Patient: sex M, age 66
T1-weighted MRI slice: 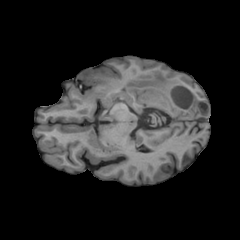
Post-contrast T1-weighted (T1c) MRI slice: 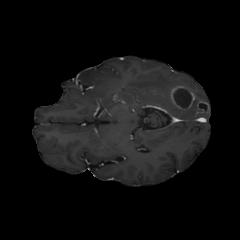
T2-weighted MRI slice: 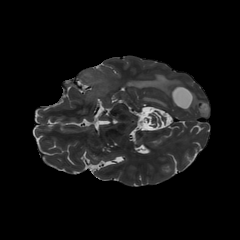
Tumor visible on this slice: yes
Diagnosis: Glioblastoma, IDH-wildtype
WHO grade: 4